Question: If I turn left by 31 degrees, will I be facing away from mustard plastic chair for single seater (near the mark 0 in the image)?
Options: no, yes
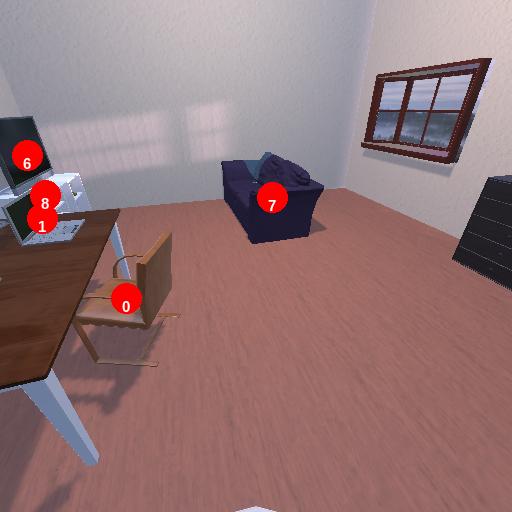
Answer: no